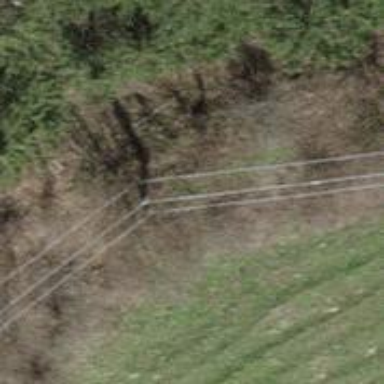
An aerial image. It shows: Power pole.